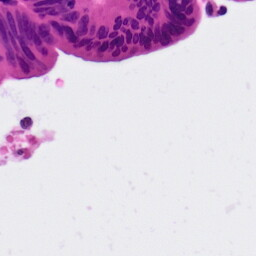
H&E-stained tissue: Colon